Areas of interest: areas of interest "China University of Petroleum (Beijing) Library"
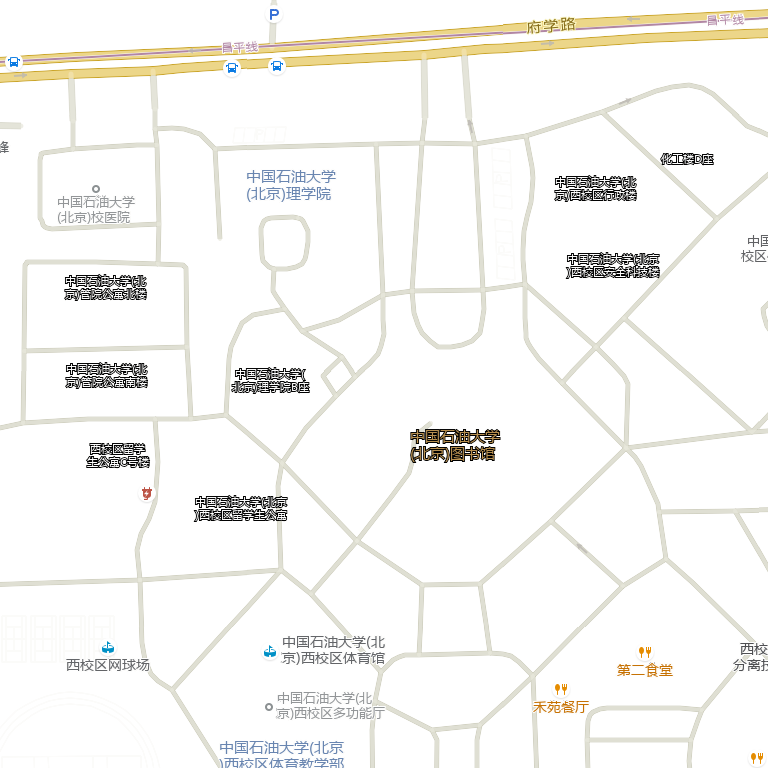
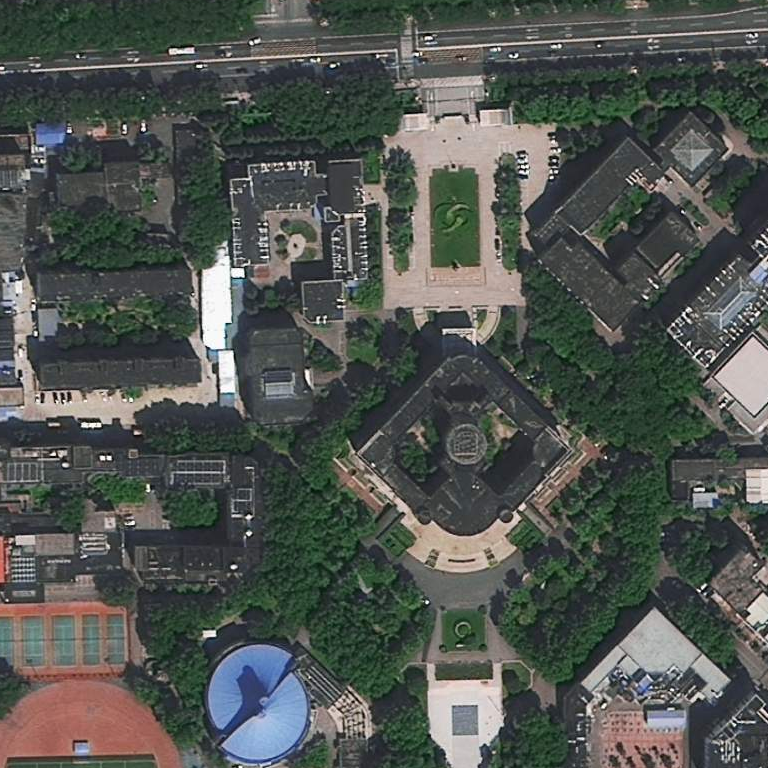